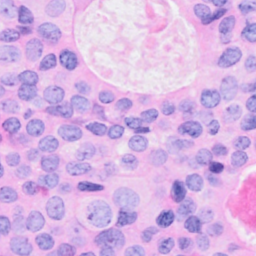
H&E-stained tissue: Breast